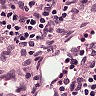
Metastatic tissue present: no